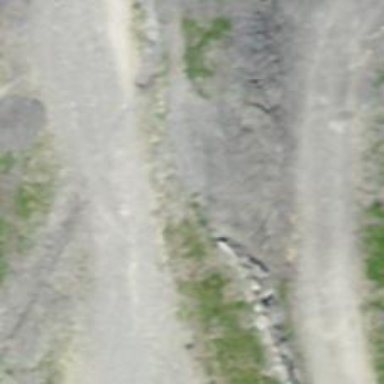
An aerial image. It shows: Gravel track with grade 2 tracktype. The trail visibility is excellent.